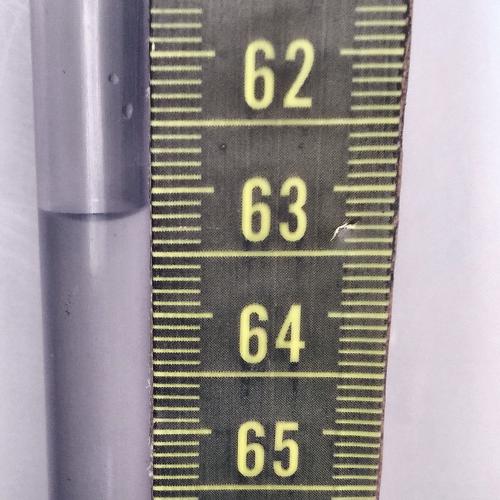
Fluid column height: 63.2 cm